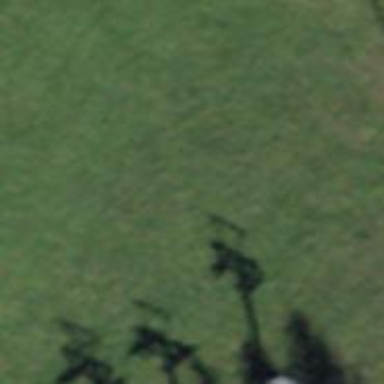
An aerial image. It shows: Aerialway designed as rope tow.